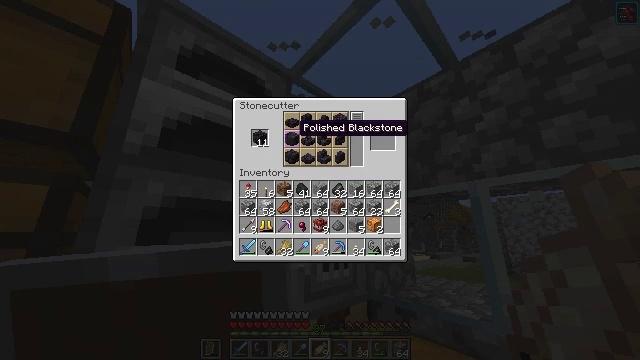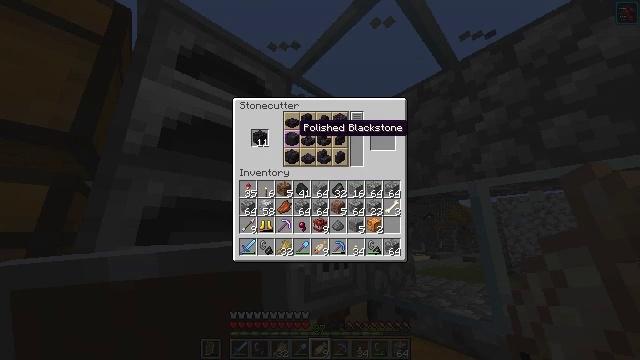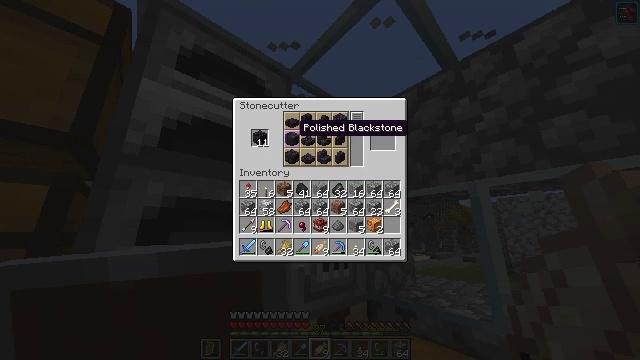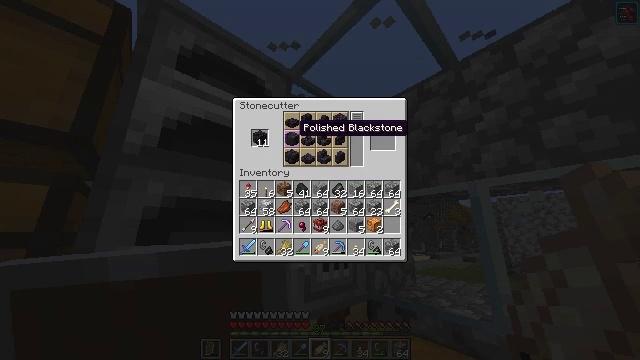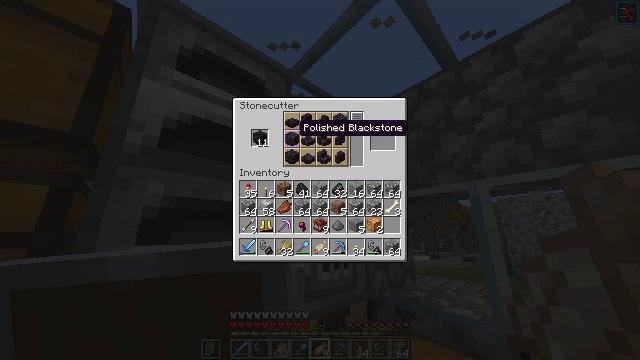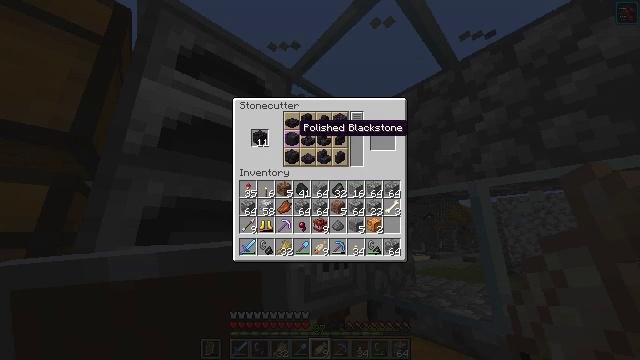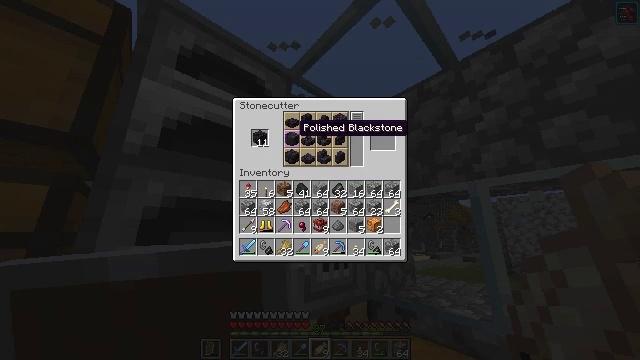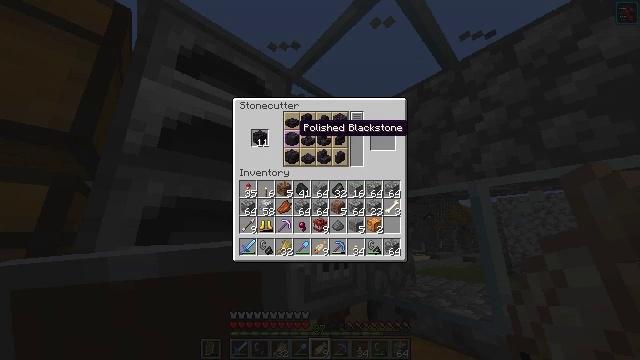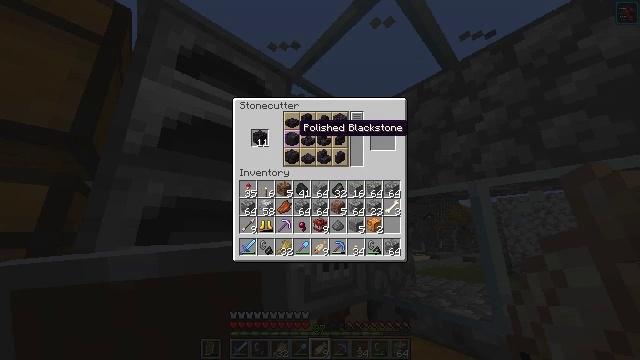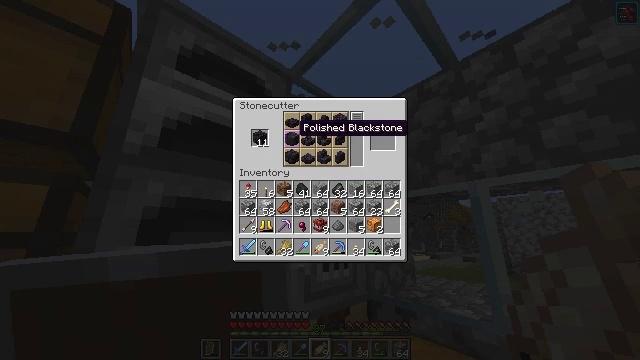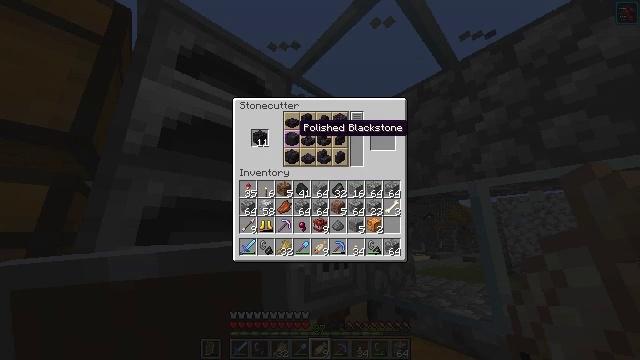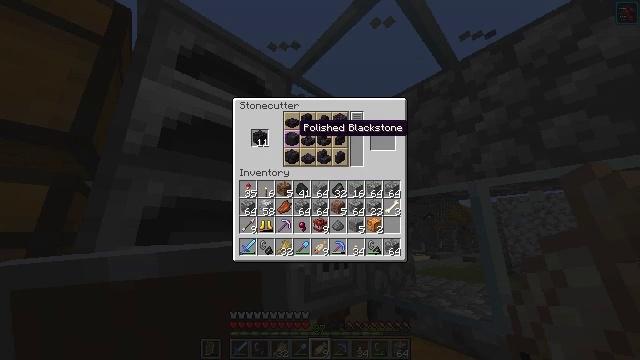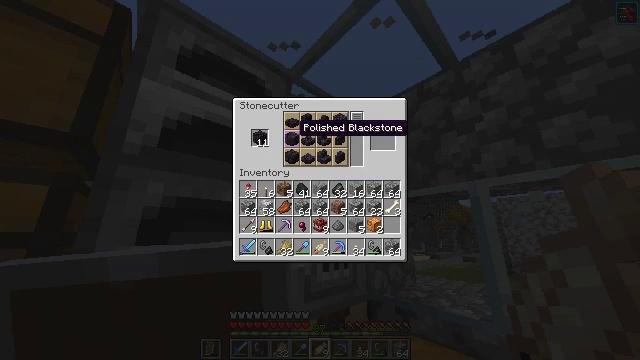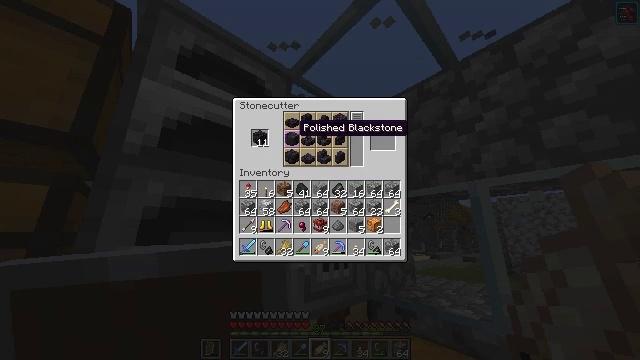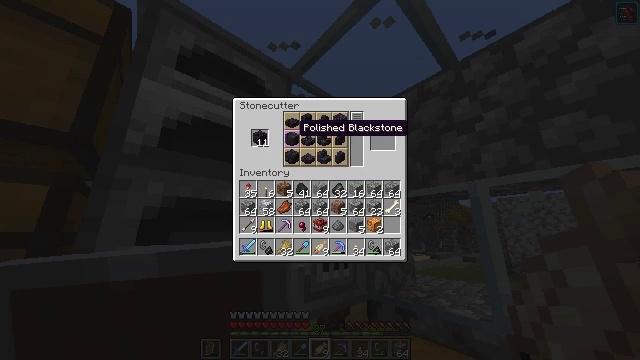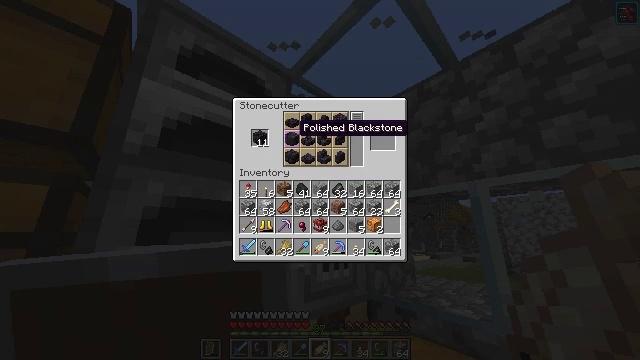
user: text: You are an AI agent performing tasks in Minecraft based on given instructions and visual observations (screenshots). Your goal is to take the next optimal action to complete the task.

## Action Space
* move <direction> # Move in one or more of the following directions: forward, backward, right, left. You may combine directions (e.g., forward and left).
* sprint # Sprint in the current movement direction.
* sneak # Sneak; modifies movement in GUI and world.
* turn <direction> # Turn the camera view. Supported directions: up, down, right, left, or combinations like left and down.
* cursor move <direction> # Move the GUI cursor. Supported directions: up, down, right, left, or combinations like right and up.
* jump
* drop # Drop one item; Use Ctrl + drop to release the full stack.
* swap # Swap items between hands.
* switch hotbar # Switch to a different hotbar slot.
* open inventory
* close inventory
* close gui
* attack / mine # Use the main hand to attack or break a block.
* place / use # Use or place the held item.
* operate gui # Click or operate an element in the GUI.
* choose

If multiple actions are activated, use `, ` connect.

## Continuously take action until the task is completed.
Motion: motion action
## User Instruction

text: Combine blackstone to craft polished blackstone.
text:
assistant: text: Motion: no_op
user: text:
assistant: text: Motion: no_op
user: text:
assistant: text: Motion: no_op
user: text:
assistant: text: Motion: no_op
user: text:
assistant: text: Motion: no_op
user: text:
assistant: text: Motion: no_op
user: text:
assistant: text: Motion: no_op
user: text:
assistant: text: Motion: no_op
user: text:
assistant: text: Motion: no_op
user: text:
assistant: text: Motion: no_op
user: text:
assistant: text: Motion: no_op
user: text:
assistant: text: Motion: no_op
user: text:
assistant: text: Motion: no_op
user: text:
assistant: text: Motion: no_op
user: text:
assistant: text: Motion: no_op
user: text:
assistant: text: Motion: no_op
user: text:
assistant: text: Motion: no_op
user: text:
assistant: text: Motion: no_op
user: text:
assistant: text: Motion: no_op
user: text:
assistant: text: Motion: no_op
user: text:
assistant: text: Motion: no_op
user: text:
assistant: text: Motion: no_op
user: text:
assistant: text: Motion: no_op
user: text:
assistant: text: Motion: no_op
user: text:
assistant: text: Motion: no_op
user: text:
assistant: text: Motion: no_op
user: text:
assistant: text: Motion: no_op
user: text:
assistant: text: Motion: no_op
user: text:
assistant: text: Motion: no_op
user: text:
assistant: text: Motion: no_op